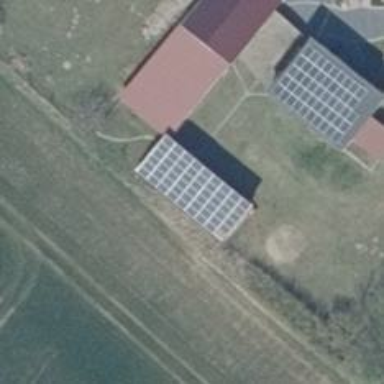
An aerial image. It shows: Solar-powered generator using photovoltaic technology. This small installation generates electricity through solar photovoltaic panels.